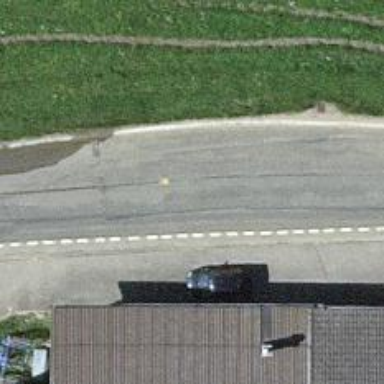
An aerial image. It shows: Tertiary road.